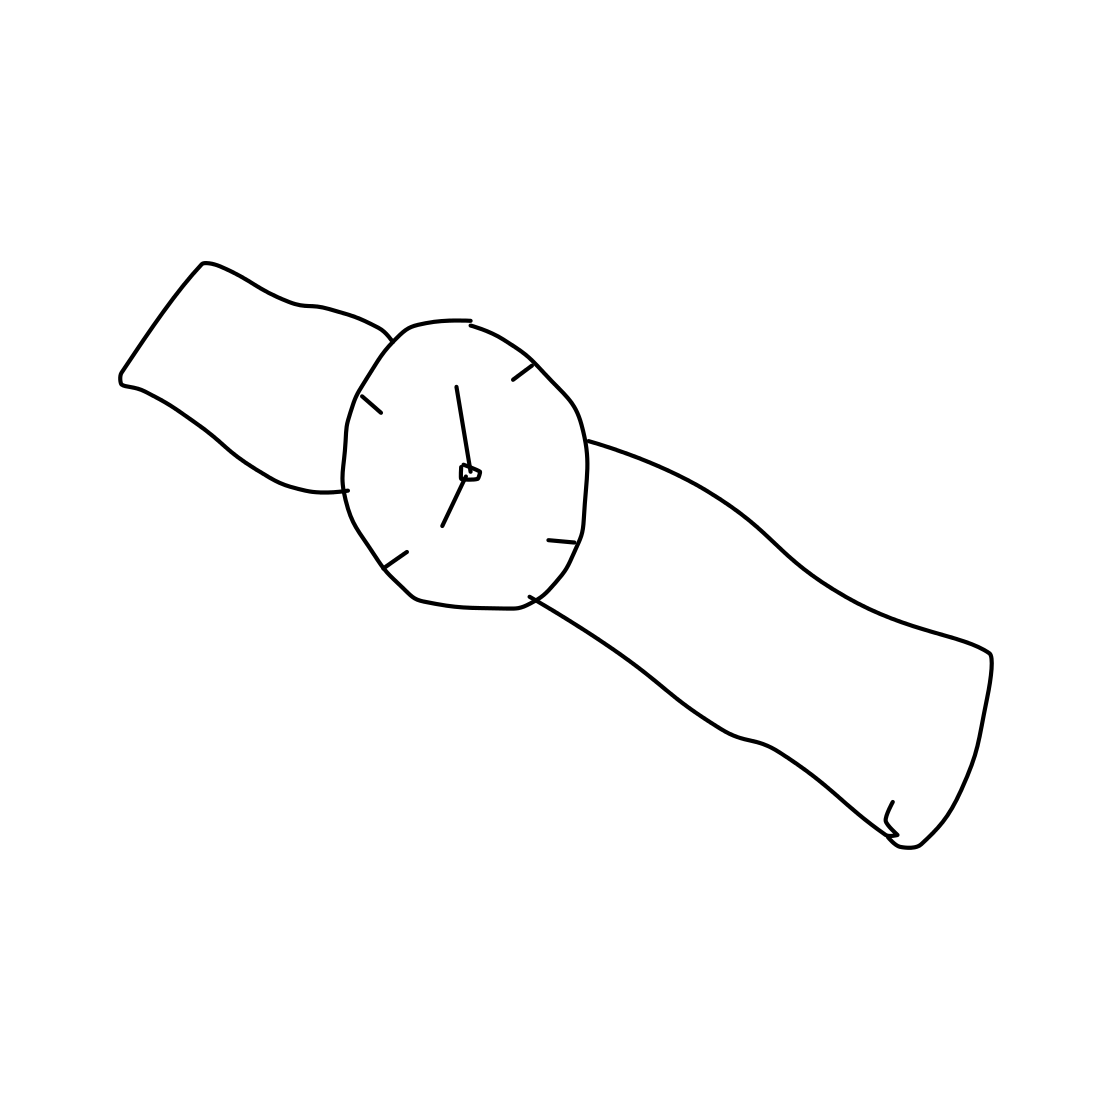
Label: wrist-watch